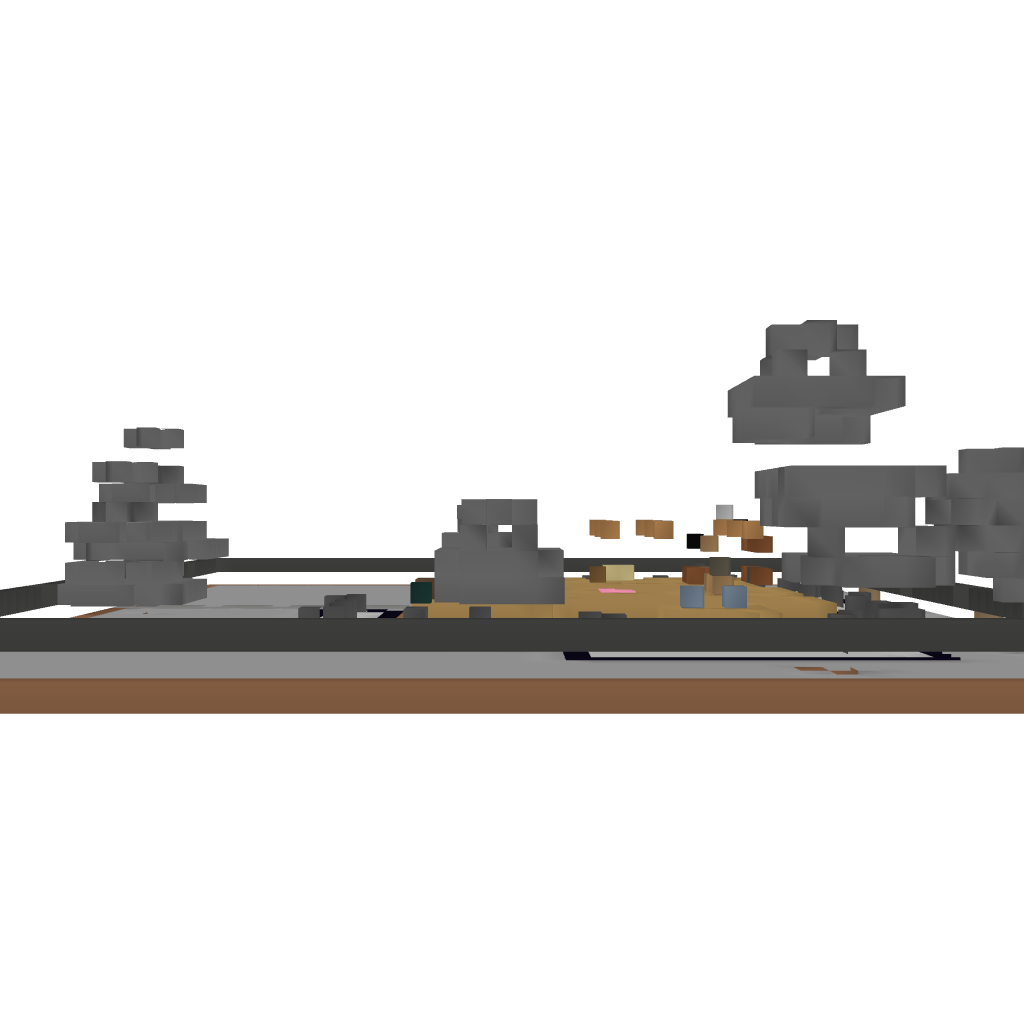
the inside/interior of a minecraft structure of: modern home